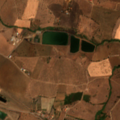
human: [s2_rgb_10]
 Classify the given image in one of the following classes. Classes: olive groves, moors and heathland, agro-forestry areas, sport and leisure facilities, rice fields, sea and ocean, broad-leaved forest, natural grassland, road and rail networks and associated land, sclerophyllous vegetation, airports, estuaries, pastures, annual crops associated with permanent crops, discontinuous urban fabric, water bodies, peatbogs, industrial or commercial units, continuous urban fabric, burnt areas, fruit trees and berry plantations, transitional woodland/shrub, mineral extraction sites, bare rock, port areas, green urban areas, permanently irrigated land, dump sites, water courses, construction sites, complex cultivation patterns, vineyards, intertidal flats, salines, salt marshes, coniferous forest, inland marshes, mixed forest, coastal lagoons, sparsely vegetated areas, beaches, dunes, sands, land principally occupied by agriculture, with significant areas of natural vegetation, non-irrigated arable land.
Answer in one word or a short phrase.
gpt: non-irrigated arable land, olive groves, annual crops associated with permanent crops, complex cultivation patterns